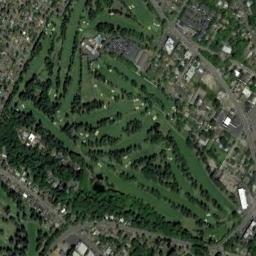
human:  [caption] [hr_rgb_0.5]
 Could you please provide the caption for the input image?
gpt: There are many buildings beside the golf course .

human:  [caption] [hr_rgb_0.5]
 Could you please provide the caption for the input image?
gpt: The golf course with some fairways, Barrier trees and sandpits is surrounded by the residential area .

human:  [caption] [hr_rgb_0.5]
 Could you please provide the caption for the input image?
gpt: Two similar-sized bunkers next to each other .

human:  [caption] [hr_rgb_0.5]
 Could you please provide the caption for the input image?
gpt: There are several bunkers and lakes, Several paths and many trees on the large green lawn in the golf course with many neatly arranged buildings and two roads beside the golf course .

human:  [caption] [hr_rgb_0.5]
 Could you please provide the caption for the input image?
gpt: There are many trees and bunkers on the golf course .